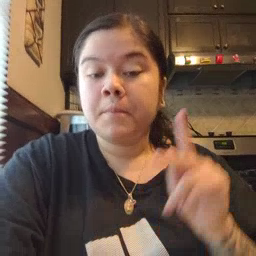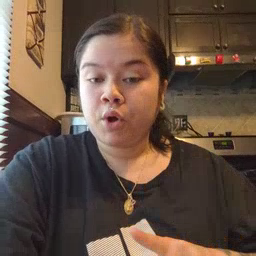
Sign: person